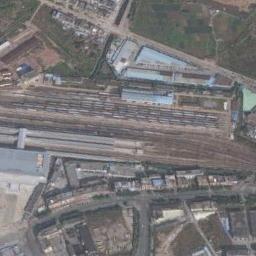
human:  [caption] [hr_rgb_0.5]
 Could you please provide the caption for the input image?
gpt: There is a fully equipped railway station in the city .

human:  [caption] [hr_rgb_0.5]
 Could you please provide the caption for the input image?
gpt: The railway station has lots of railways and some trains and some other buildings are next to the railway station .

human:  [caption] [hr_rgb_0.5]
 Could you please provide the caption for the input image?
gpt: Many buildings of different shapes are beside the railway station .

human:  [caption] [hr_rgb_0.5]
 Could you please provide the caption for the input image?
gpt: The railway station is next to some buildings and grass .

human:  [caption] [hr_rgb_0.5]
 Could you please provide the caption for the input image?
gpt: There are some buildings and green meadows beside the railway station .